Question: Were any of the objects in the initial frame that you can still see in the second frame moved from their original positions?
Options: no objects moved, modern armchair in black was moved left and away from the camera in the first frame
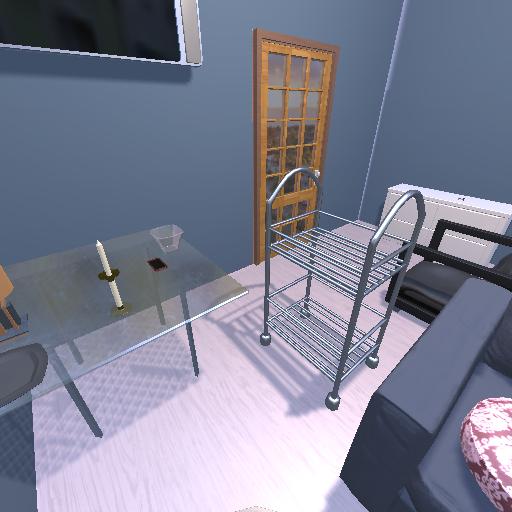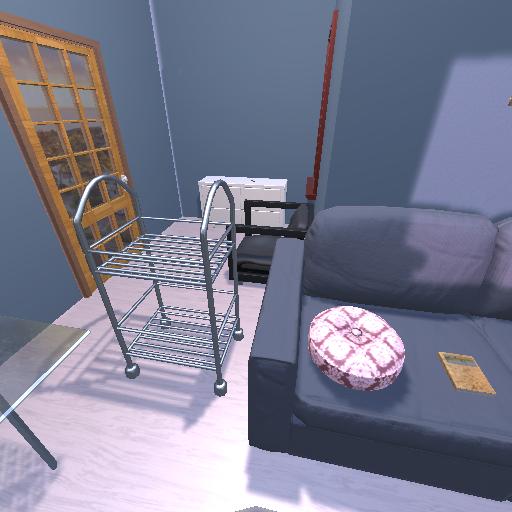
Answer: no objects moved